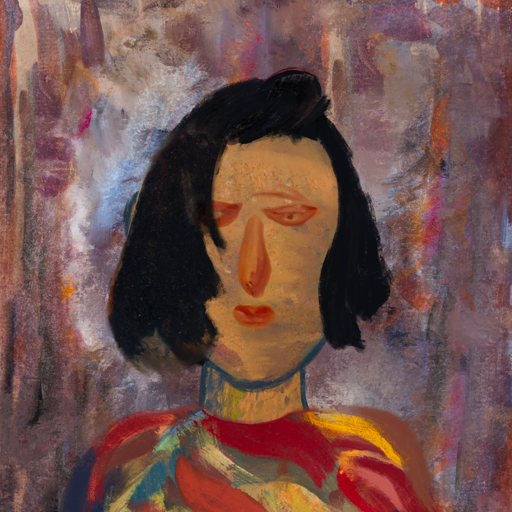
Background: Hypocrite, Head And Neck Front: In_The_Sun, Face Front: Pious_Lady, Bust: Mother_And_Son_Son, Hair Front: Mosgoul, Head Accessory: Blank, Second Necklace: Blank, Necklace: Blank, Baby: Blank